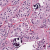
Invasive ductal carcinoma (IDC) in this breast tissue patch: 1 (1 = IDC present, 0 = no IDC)